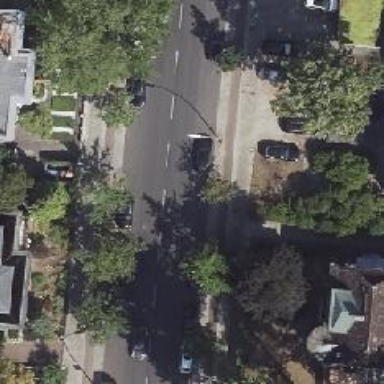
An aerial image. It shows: Secondary road with asphalt surface and sidewalks on both sides. There is cycle track alongside the road and parallel parking lanes on both sides.